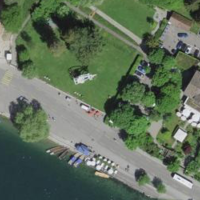
EUNIS habitat code: 54
Species observed at this site:
Tachybaptus ruficollis
Certhia brachydactyla
Corvus corone
Podiceps cristatus
Fulica atra
Aegithalos caudatus
Buteo buteo
Anthus pratensis
Spinus spinus
Chroicocephalus ridibundus
Muscicapa striata
Larus michahellis
Gallinula chloropus
Teucrium scorodonia
Columba livia
Picus viridis
Corvus corax
Bombycilla garrulus
Ficedula hypoleuca
Motacilla cinerea
Anas platyrhynchos
Larus canus
Aythya ferina
Corvus frugilegus
Pyrrhula pyrrhula
Aythya fuligula
Fringilla coelebs
Lanius collurio
Coloeus monedula
Carduelis carduelis
Phalacrocorax carbo
Milvus migrans
Milvus milvus
Anser anser
Motacilla alba
Accipiter nisus